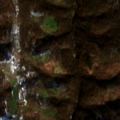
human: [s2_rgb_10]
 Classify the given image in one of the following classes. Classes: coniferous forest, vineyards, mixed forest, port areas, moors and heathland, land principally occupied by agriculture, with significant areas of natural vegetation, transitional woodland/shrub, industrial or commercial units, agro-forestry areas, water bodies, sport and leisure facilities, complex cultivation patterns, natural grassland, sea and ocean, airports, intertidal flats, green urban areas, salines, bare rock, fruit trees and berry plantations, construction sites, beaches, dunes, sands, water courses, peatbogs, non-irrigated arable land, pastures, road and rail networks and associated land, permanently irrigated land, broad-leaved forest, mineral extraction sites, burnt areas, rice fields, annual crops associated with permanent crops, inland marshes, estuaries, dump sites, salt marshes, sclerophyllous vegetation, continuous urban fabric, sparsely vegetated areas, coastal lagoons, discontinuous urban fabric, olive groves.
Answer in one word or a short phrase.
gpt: broad-leaved forest, transitional woodland/shrub